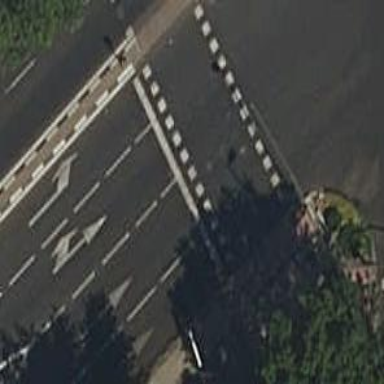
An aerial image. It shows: Road with traffic signals.